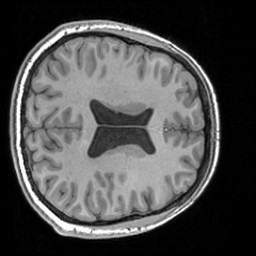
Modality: T1w
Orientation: axial
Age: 19
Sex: male
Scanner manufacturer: siemens
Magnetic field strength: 3 T
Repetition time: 1.63 s
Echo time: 0.00311 s